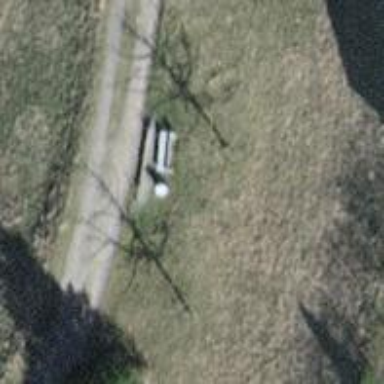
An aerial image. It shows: Bench for seating.